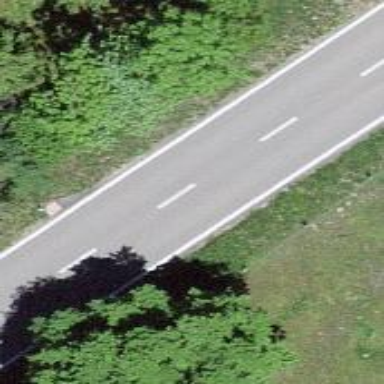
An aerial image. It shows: Secondary road with asphalt surface.